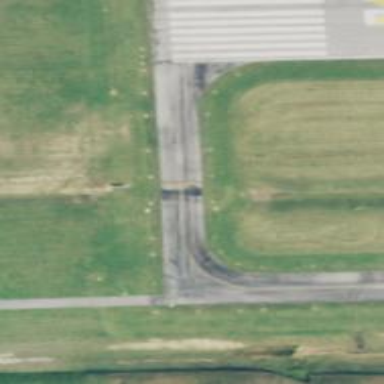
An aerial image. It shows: View of taxiway at the airport.